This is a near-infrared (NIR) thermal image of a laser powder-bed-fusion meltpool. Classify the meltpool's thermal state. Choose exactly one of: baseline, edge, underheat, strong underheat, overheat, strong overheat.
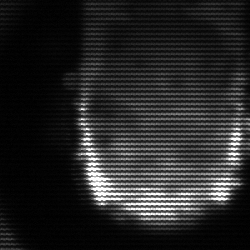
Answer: baseline